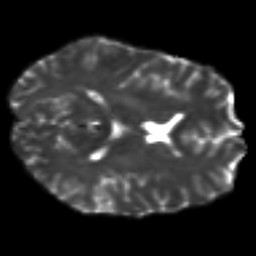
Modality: T2w
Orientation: axial
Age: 39
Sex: male
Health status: healthy
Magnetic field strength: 3 T
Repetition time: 9 s
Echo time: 0.093 s